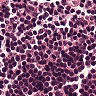
Metastatic tissue present: no